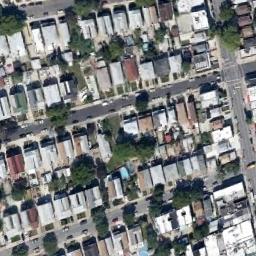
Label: dense_residential